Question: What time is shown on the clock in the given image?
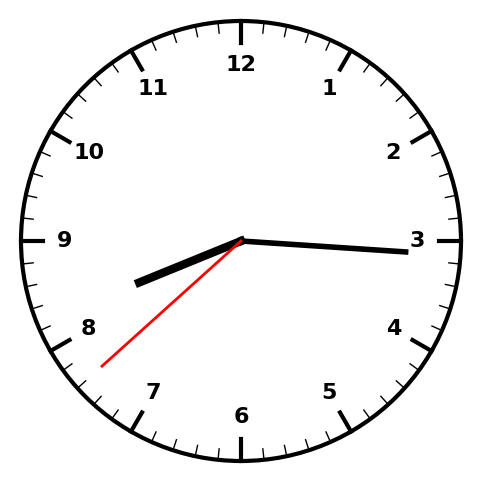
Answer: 08:15:38